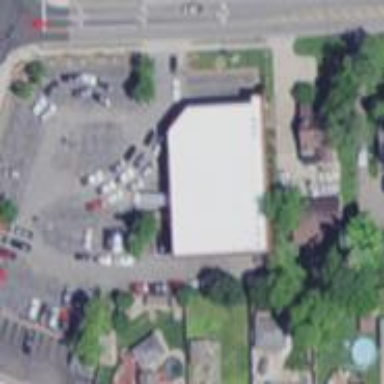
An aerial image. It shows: Car shop.